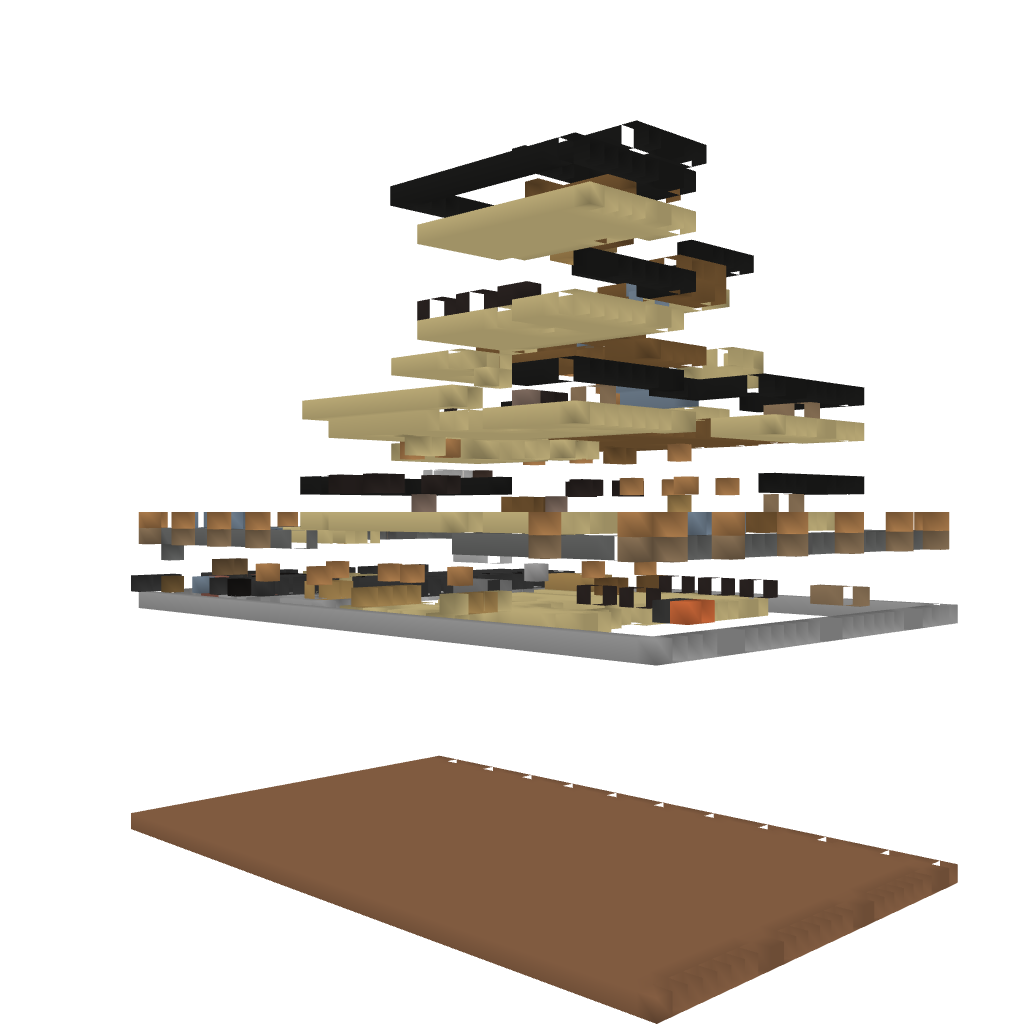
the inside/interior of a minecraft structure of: ModernHouse